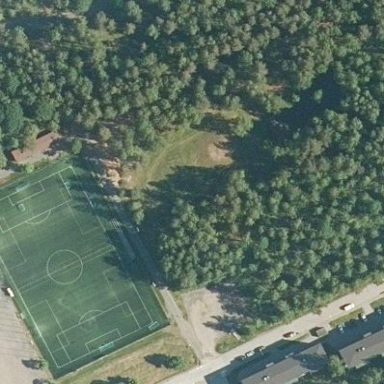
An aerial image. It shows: Artificial turf soccer pitch for leisure sports.